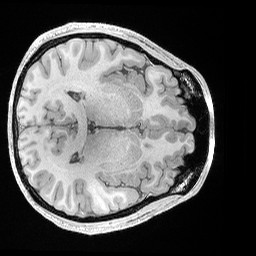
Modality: T1w
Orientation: axial
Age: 22
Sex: male
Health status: healthy
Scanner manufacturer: siemens
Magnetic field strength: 3 T
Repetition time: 0.02 s
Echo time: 0.00492 s